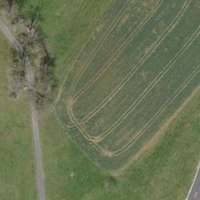
EUNIS habitat code: 52
Species observed at this site:
Phaneroptera falcata